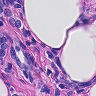
Metastatic tissue present: yes